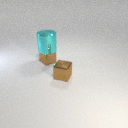
large cyan metal cylinder above small brown metal cube